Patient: sex M, age 79
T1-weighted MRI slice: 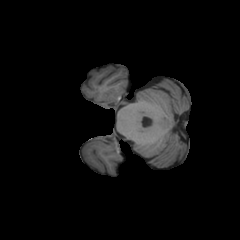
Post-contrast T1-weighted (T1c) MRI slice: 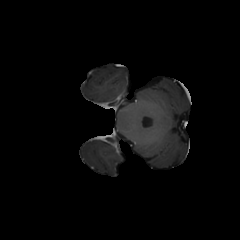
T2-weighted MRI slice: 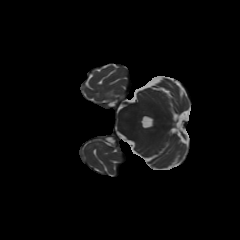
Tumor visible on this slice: no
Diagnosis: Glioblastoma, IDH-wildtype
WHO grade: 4